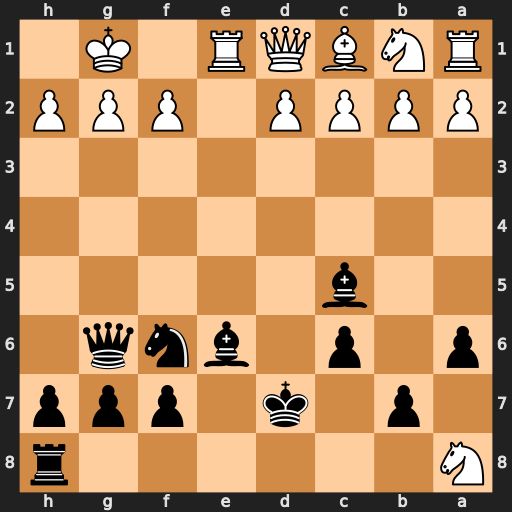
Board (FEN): N6r/1p1k1ppp/p1p1bnq1/2b5/8/8/PPPP1PPP/RNBQR1K1
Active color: b
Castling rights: -
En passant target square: -
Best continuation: Bg4 d4 Bxd1